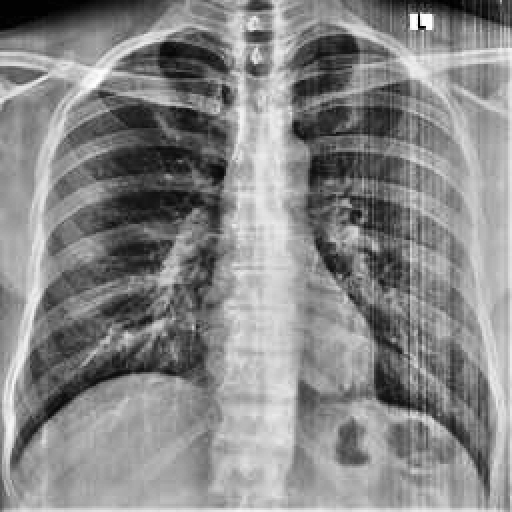
Finding: NORMAL